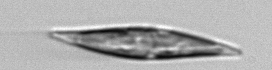
Label: Pleurosigma